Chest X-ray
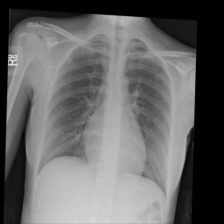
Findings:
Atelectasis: negative
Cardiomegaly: negative
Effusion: negative
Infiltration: negative
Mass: negative
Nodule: negative
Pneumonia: negative
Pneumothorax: negative
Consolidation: negative
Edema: negative
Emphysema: negative
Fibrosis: negative
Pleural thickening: negative
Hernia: negative